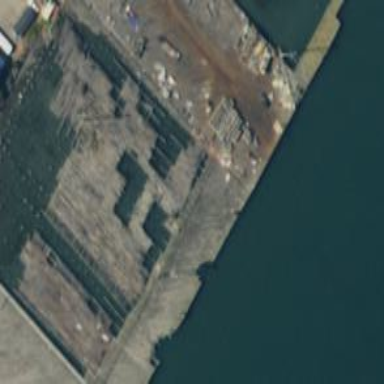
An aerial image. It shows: Pier that has been ruined.